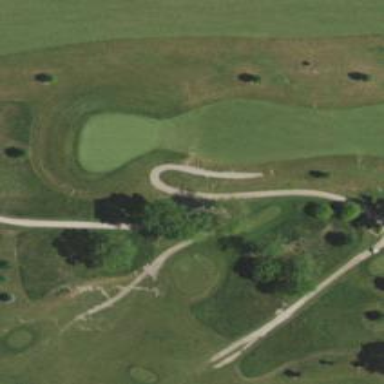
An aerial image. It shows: Pathway for golfing.